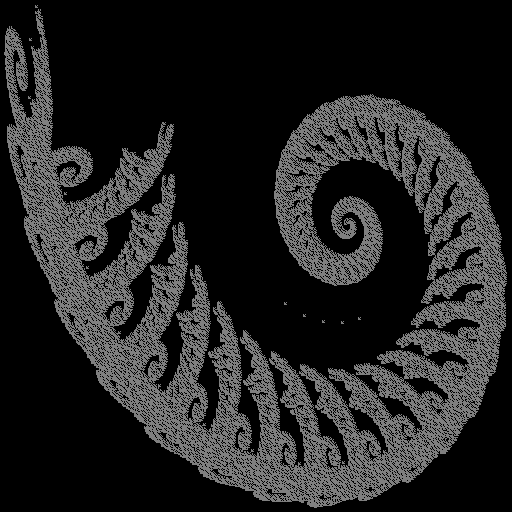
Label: octopuslegs